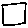
Label: square